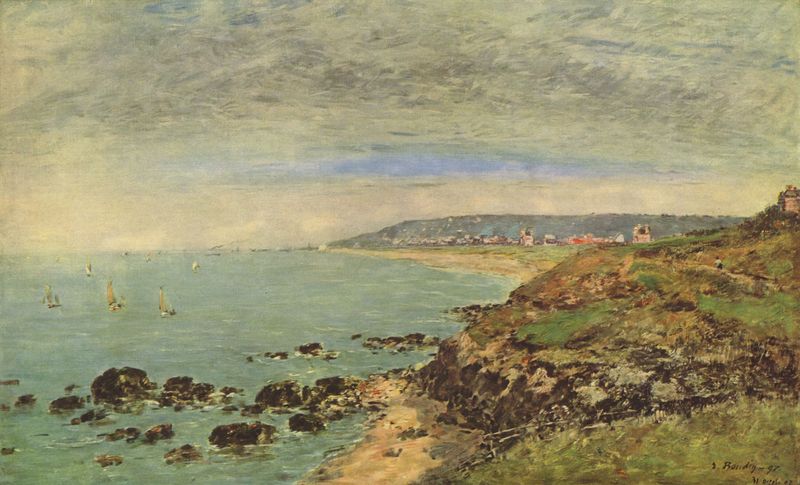
Titel: Atlantikküste bei Bénerville
Künstler: Eugène Boudin
Standort: Rotterdam
Institution: Museum Boymans-van Beuningen
Schlagwörter: berg, blau, felsen, gemälde, himmel, meer, vogel, wasser, weiß, wolken, gelb, grün, impressionismus, landschaft, sand, see, stadt, ufer, auguste renoir, braun, grau, hell, hintergrund, licht, pastell, renoir, schwarz, ausblick, gebäude, gras, haus, rot, wiese, zaun, beige, stein, steine, weit, signatur, öl, ferne, horizont, horizontlinie, häuser, hügel, natur, schilf, vögel, weite, wind, flach, gewässer, kirche, insel, england, rosa, wald, anhöhe, boote, turm, bewölkt, hellblau, küste, schiffe, segel, segelboot, sommer, strand, wellen, ort, mast, pointilismus, abhang, datierung, berge, düne, dünen, fels, klippen, dorf, dächer, signiert, böschung, romantik, brandung, streifen, still, bucht, segelboote, impression, klippe, ortschaft, offen, burg, urlaub, wolkig, intensiv, landzunge, regatta, fisch, schloß, städte, seelandschaft, fische, dort, mehr, einmaster, seegelboote, ragatta, schifffe